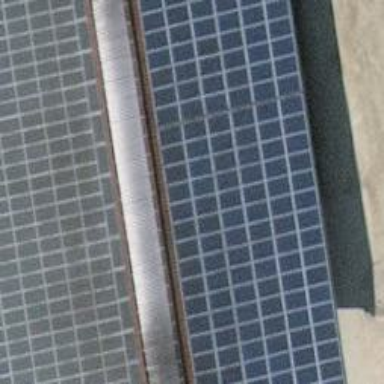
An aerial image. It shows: Solar power generator using photovoltaic method with solar photovoltaic panel types.